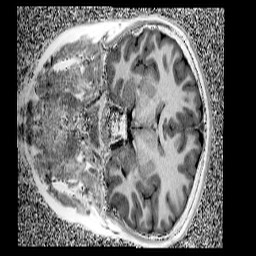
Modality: UNIT1
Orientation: coronal
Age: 11
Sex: male
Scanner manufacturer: siemens
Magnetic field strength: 3 T
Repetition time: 4 s
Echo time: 0.00299 s